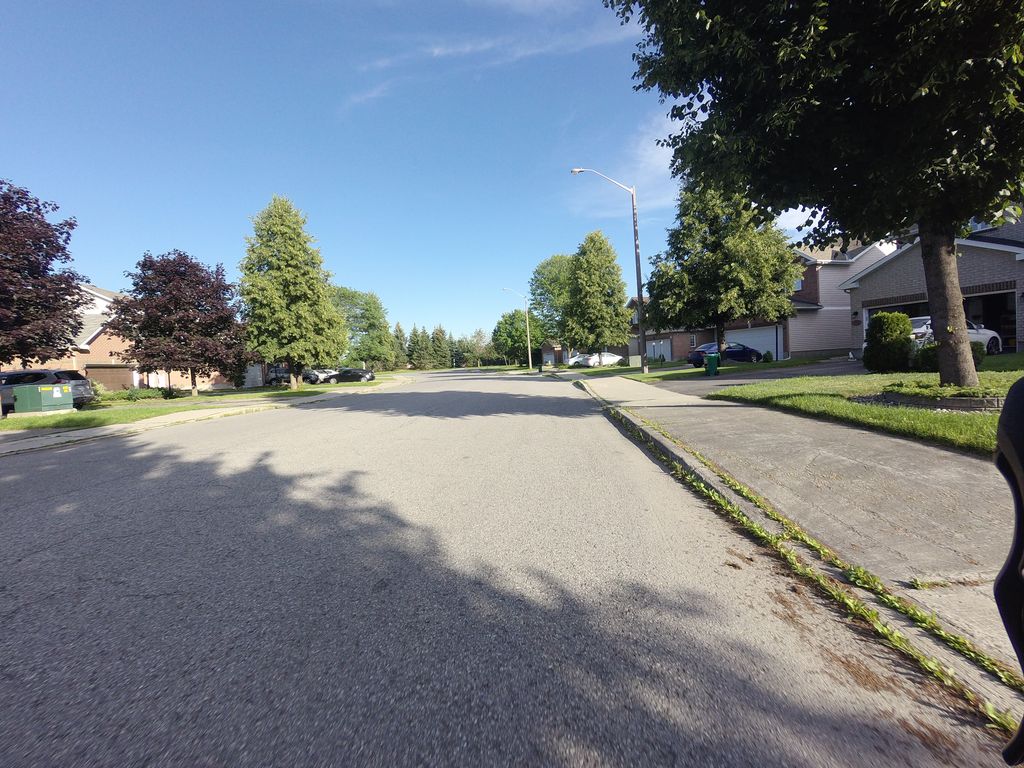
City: ottawa-gatineau